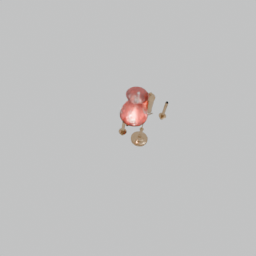
Label: lighting